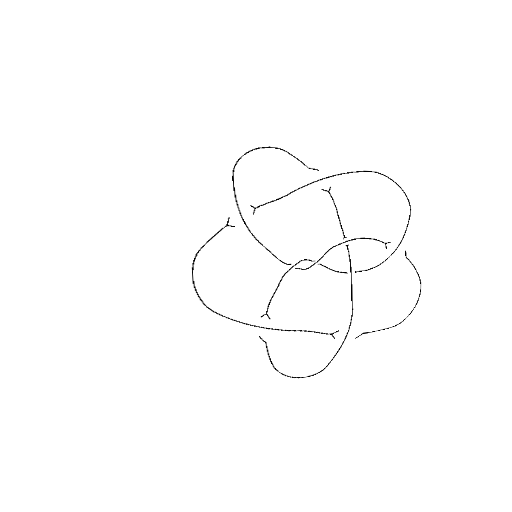
Crossing number: 9